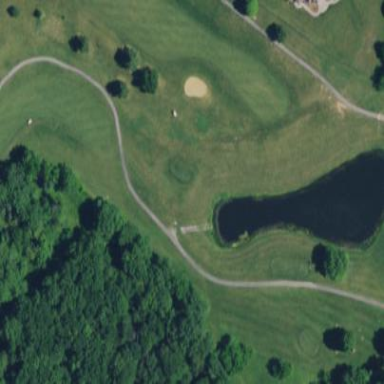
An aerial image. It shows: Water hazard on golf course. The hazard is natural water feature.